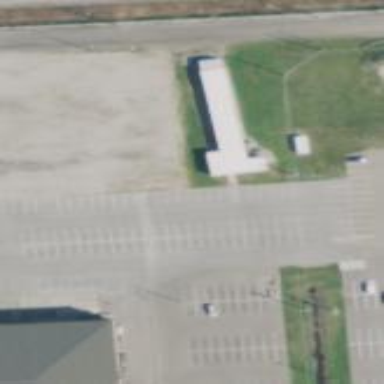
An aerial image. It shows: Parking area.